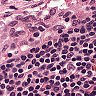
Metastatic tissue present: no